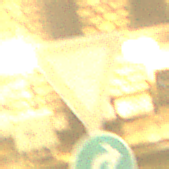
Verkehrszeichen: VorfahrtGewaehren
Zusatzzeichen unten: VorgeschriebeneFahrtrichtungRechts
Umgebung: Outdoor, Urban
Tageszeit: Night
Wetter: Overcast
Licht: Artificial
Jahreszeit: NotSpecified
Kontrast: MediumContrast